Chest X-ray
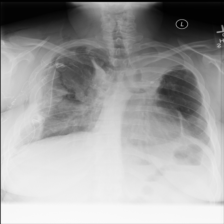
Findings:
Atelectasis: positive
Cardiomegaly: negative
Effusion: negative
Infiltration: positive
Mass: negative
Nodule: negative
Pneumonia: negative
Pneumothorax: positive
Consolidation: negative
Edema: negative
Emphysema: positive
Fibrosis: negative
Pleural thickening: negative
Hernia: negative